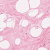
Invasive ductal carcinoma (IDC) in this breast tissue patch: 0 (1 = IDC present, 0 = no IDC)